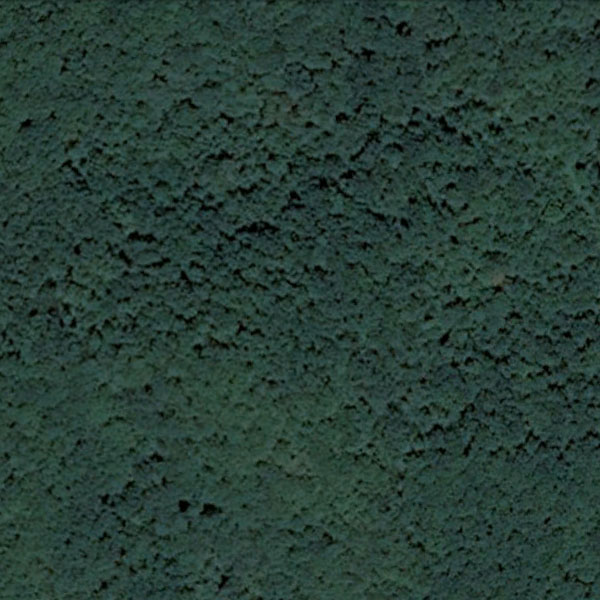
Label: Forest